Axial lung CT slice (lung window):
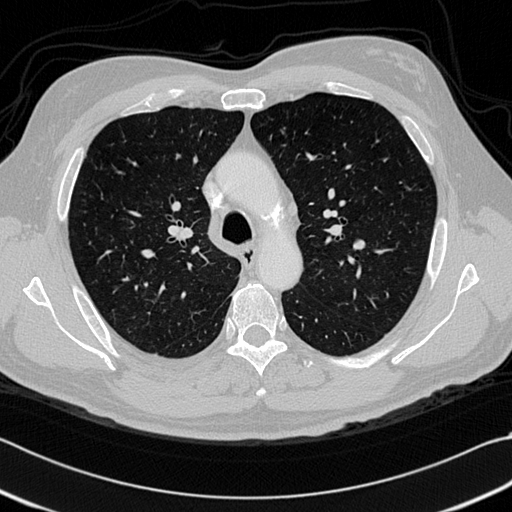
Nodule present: no